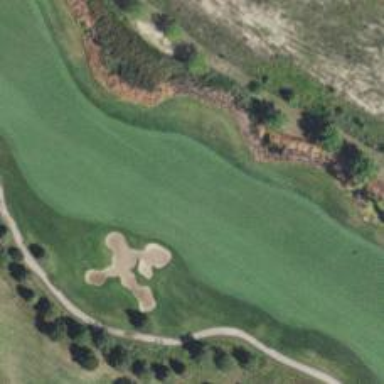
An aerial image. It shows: View of golf hole.